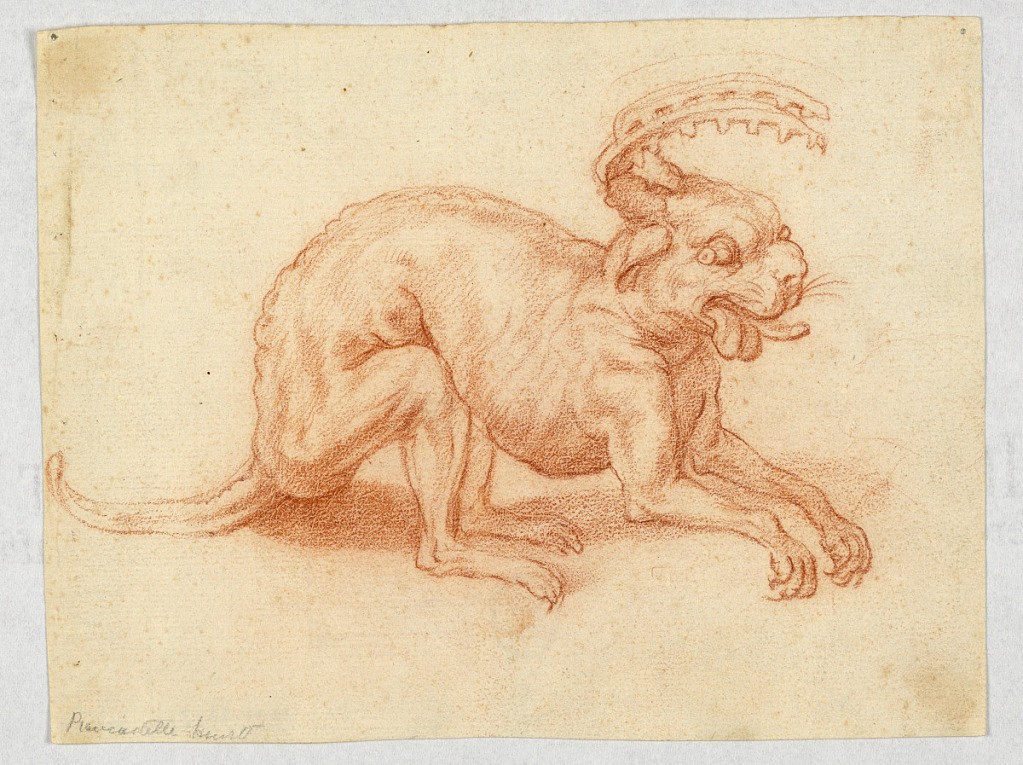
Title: A Grotesque Beast
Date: ca. 1600
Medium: Red chalk, white heightening on paper
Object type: Drawing
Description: An animal seen in profile. It has horns, ridges along its spine, a tail and bifurcated tongue.